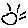
Label: sun